Aerial crown-view tile of a tropical tree (Barro Colorado Island, Panama), acquired 20250715:
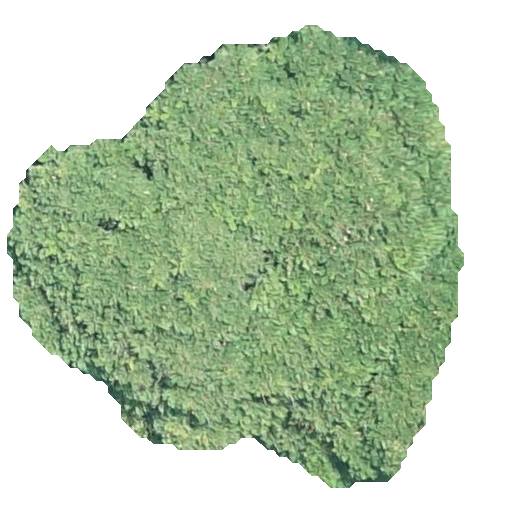
Species: Jacaranda copaia
GBIF accepted scientific name: Jacaranda copaia
Crown area: 221.784 m²